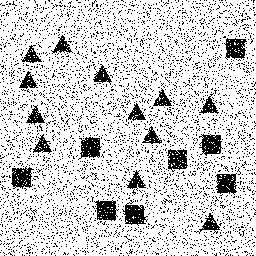
Squares: 8
Triangles: 12
Stars: 0
Total shapes: 20